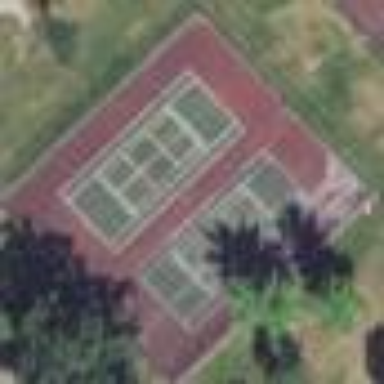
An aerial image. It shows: Hard surface tennis court on pitch.